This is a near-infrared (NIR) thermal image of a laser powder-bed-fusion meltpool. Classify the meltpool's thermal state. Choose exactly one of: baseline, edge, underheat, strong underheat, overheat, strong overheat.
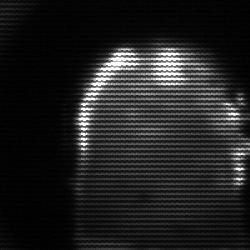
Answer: baseline